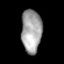
Tissue: lung
Cell type: Others
Senescence score: 0.2304
Nuclear area (px): 857
Mean DAPI intensity: 163.435